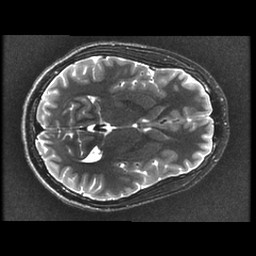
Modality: T2w
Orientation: axial
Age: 16
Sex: male
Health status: ill
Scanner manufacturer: ge
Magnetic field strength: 3 T
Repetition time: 7.5 s
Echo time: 0.1015 s